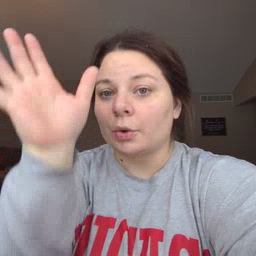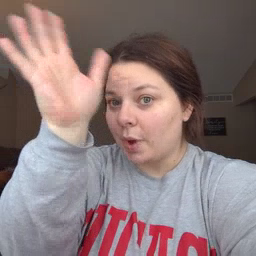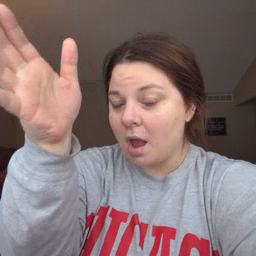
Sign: grandpa